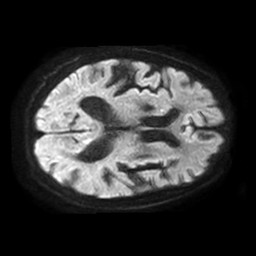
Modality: TRACE
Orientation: axial
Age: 64
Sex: male
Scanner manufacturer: philips
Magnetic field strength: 1.5 T
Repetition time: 3.403 s
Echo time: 0.06922 s